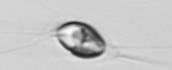
Label: Chrysochromulina